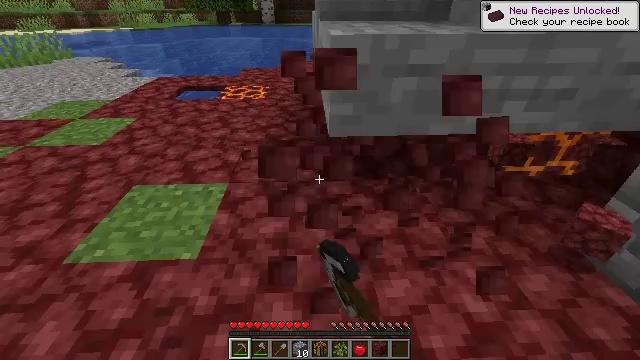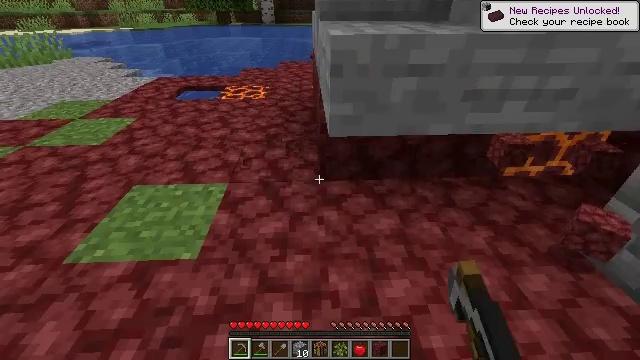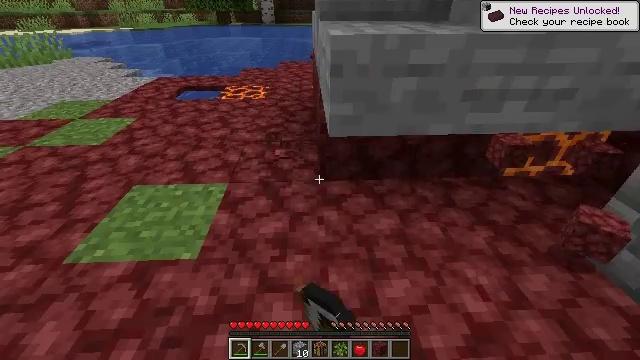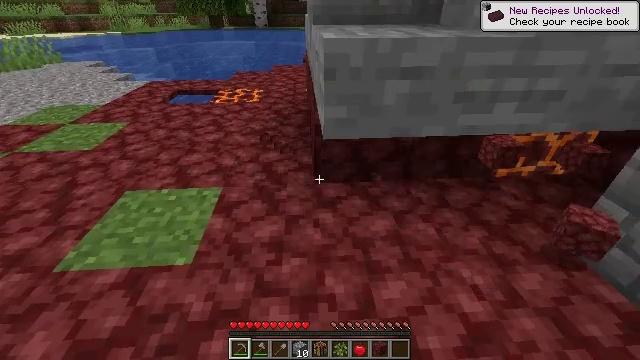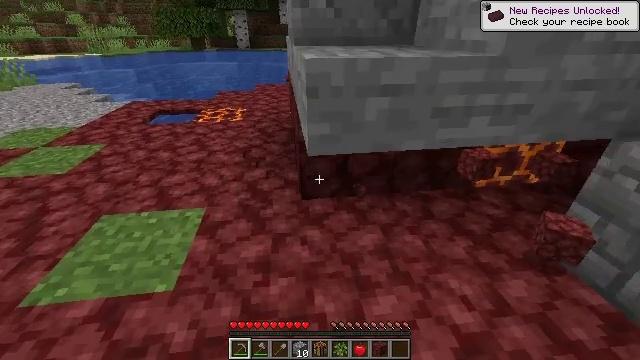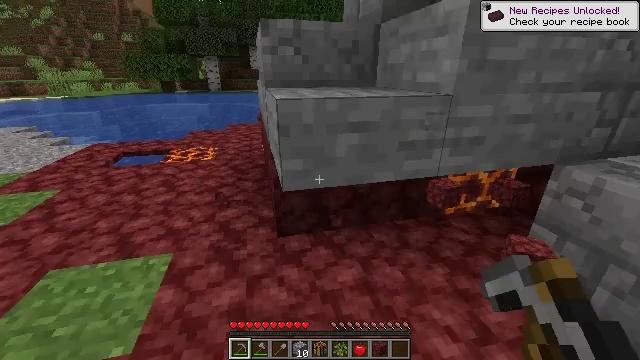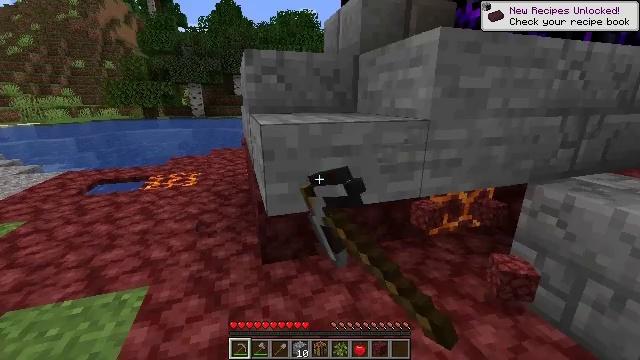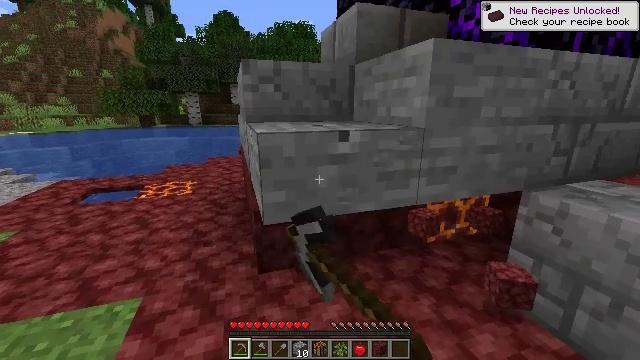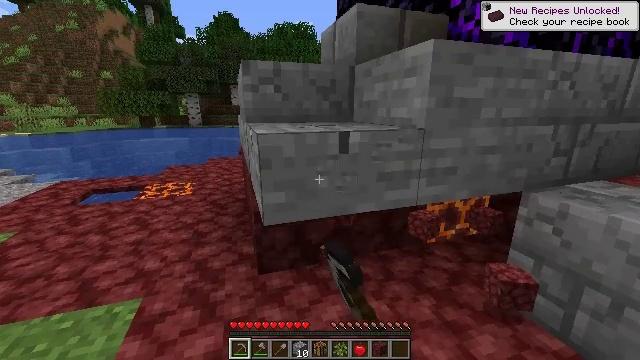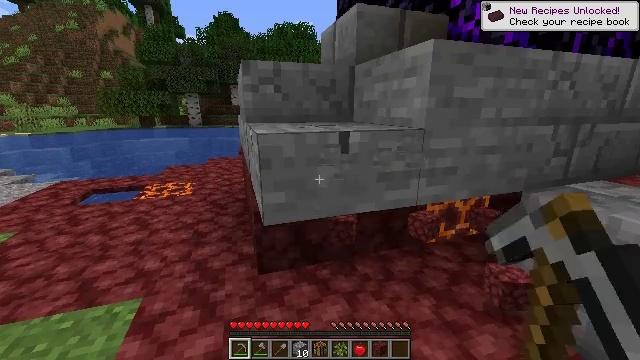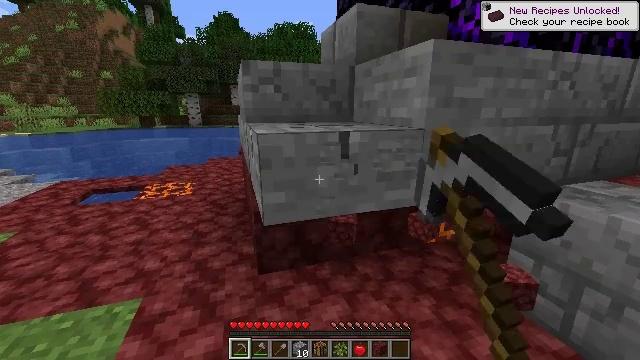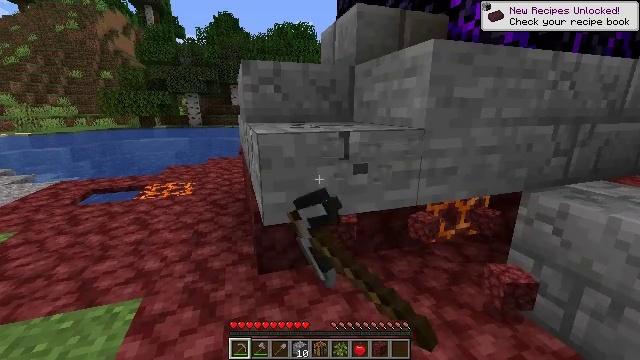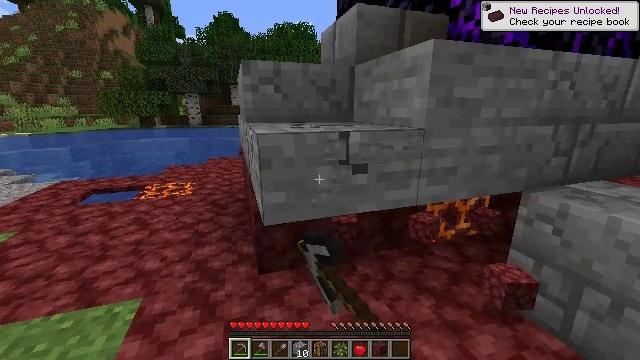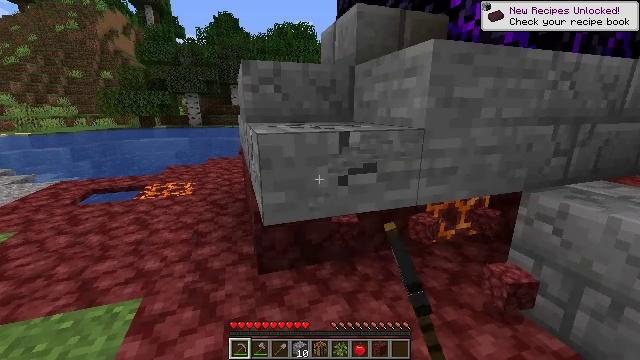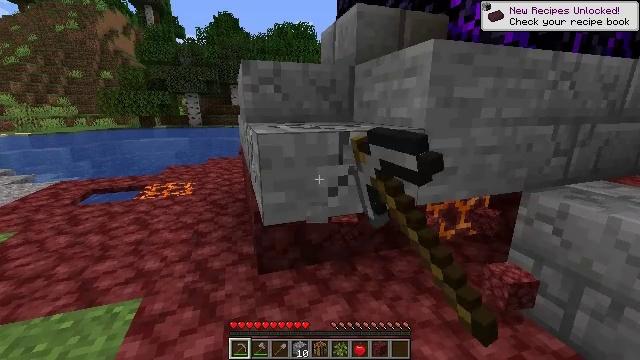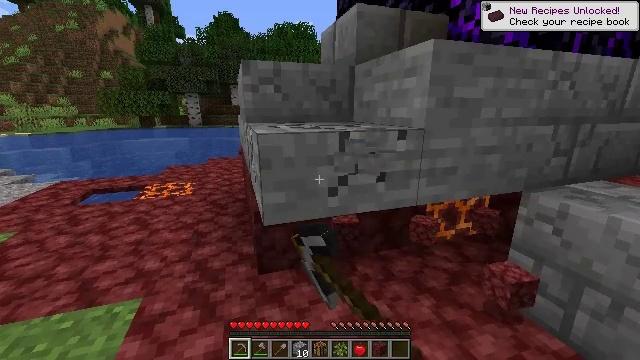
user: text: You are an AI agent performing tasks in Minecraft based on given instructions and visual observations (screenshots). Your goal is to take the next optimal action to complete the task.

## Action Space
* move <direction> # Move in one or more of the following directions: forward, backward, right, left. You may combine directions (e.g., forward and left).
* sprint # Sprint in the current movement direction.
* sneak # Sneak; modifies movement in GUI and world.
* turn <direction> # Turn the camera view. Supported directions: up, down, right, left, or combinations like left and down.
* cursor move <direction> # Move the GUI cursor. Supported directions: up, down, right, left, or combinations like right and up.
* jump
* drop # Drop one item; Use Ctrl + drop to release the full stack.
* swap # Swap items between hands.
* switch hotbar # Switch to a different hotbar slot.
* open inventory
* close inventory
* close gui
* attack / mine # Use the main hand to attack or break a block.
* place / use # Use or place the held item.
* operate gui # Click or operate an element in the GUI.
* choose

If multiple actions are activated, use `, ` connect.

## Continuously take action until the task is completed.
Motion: motion action
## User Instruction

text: Smash the stone slab to collect it.
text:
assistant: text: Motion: attack / mine
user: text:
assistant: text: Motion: attack / mine
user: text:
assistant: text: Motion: turn right, attack / mine
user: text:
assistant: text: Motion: turn right and up, attack / mine
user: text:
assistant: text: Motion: turn right and up, attack / mine
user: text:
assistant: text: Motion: turn right and up, attack / mine
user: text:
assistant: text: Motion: turn up, attack / mine
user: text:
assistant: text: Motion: attack / mine
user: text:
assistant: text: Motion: attack / mine
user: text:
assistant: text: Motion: attack / mine
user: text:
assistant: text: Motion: attack / mine
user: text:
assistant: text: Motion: attack / mine
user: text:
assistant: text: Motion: attack / mine
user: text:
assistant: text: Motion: attack / mine
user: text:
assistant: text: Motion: attack / mine
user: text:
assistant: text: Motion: attack / mine
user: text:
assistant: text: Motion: attack / mine
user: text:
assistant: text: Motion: attack / mine
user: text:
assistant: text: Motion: attack / mine
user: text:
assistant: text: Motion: attack / mine
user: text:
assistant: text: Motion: turn right and up, attack / mine
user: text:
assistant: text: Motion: turn right, attack / mine
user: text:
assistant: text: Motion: turn right, attack / mine
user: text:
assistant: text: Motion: turn right, attack / mine
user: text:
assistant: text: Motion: attack / mine